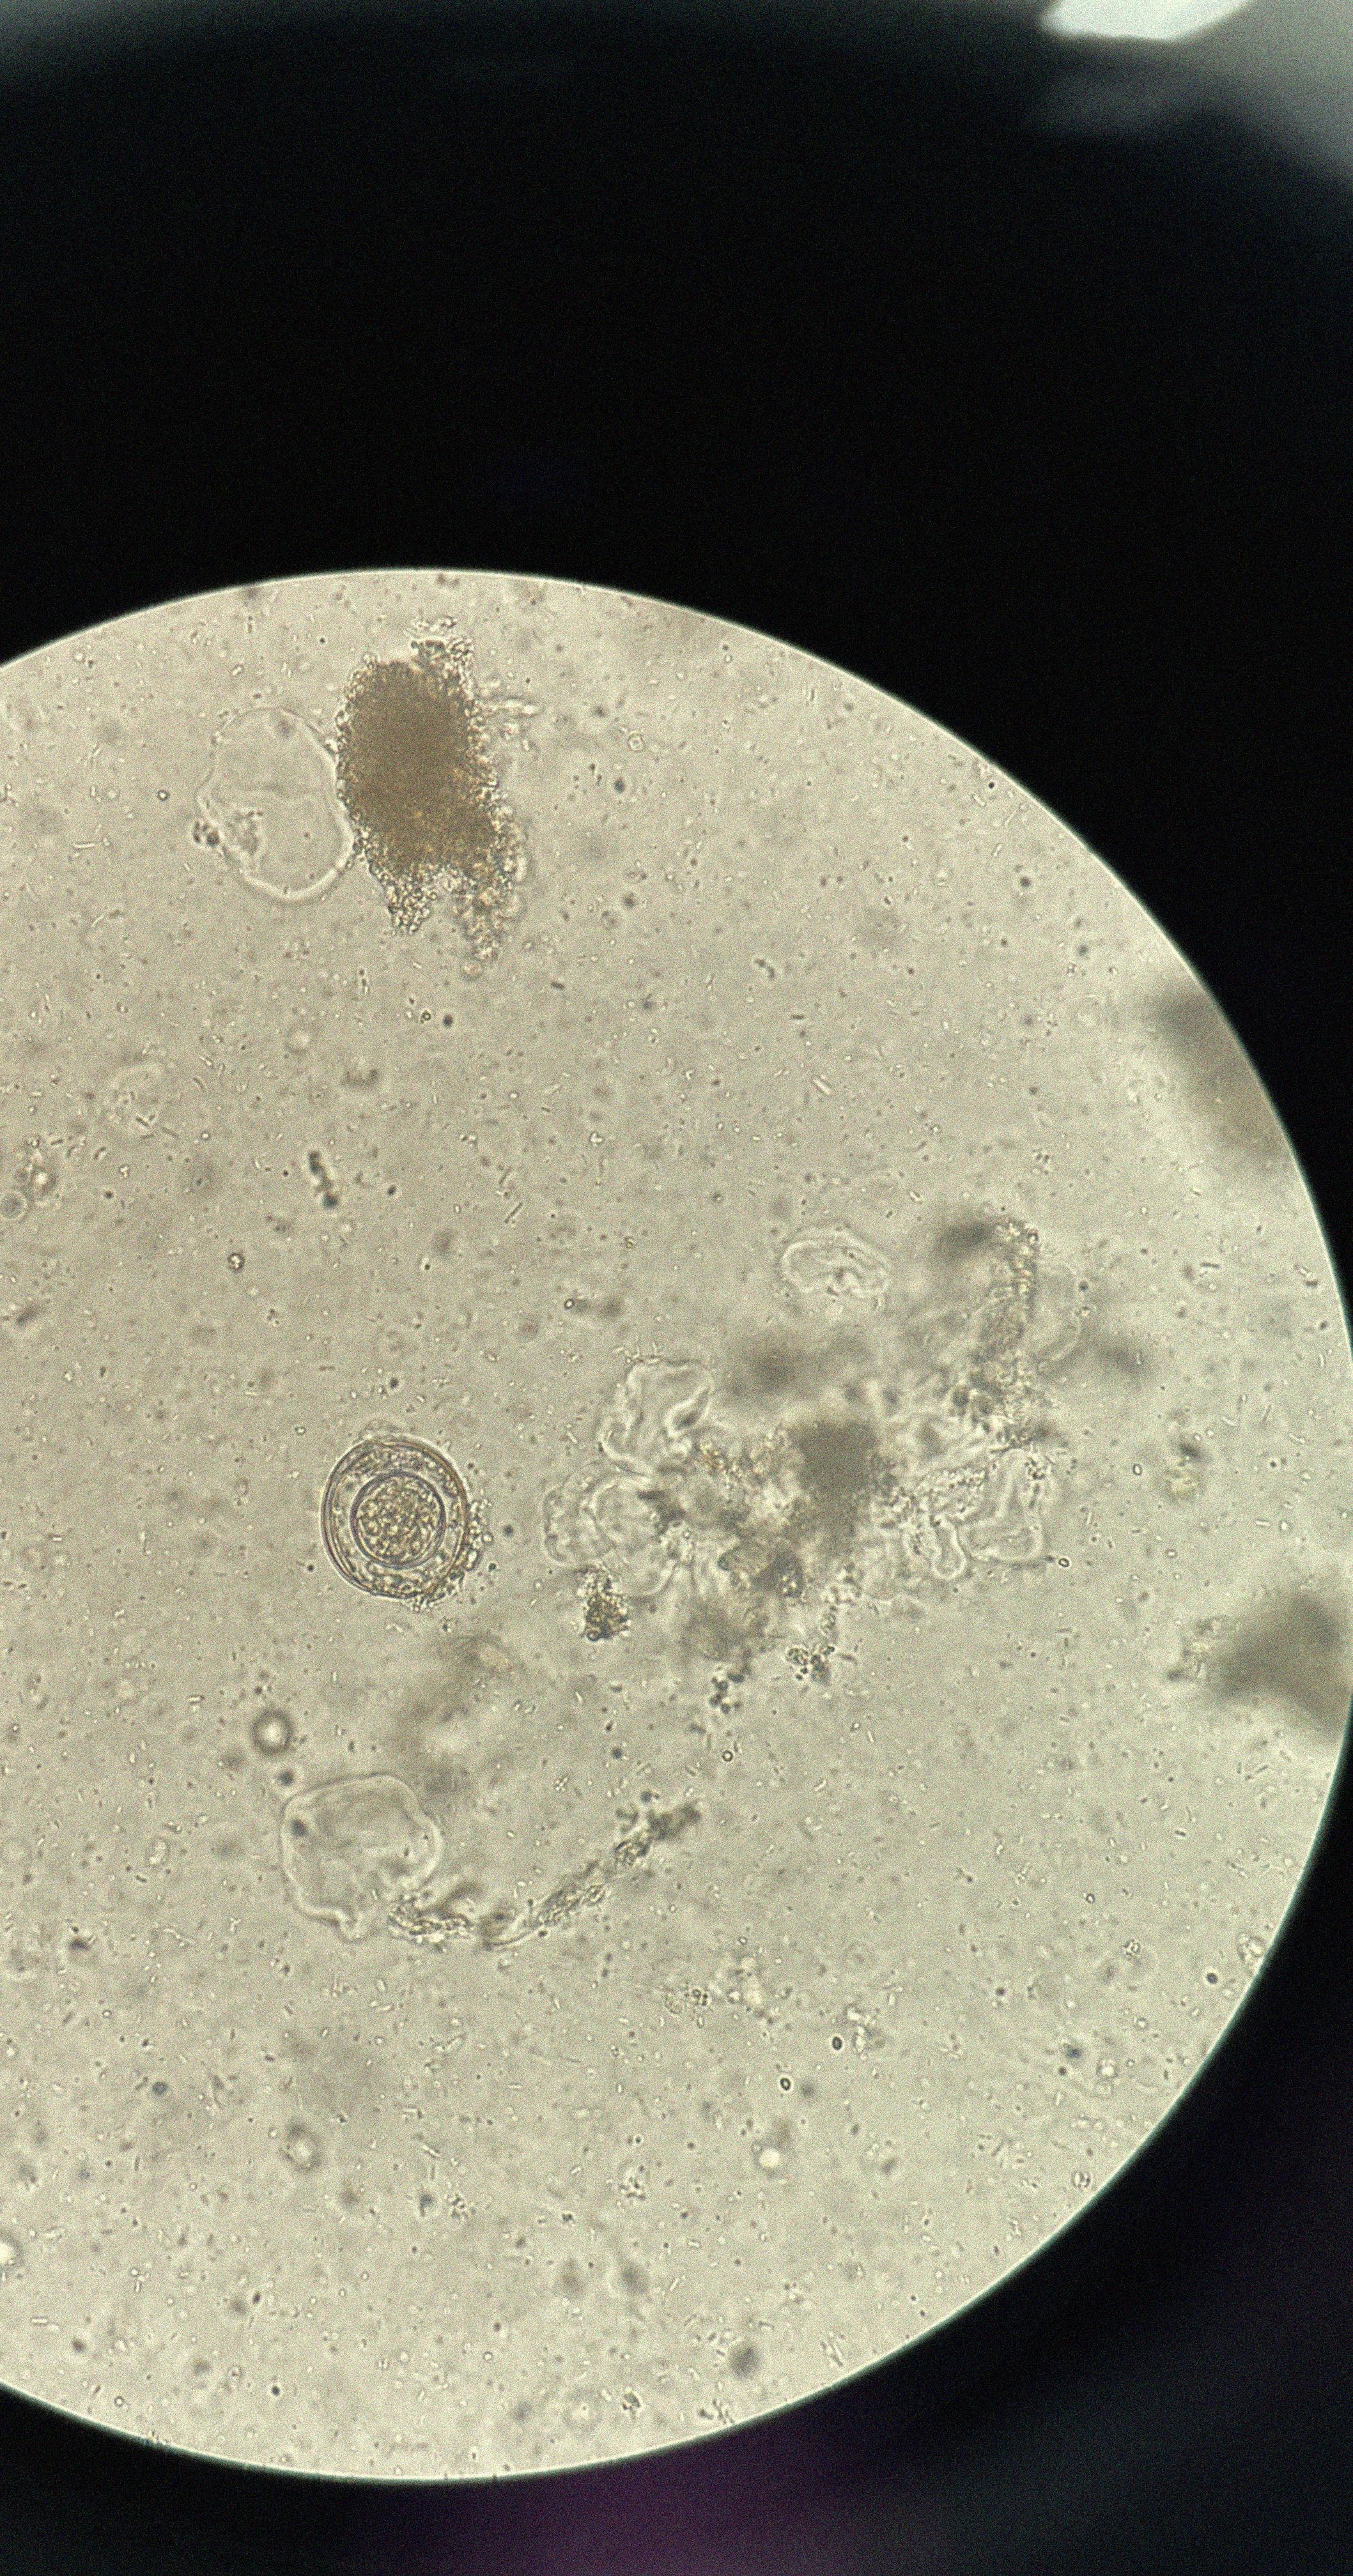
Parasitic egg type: Hymenolepis nana